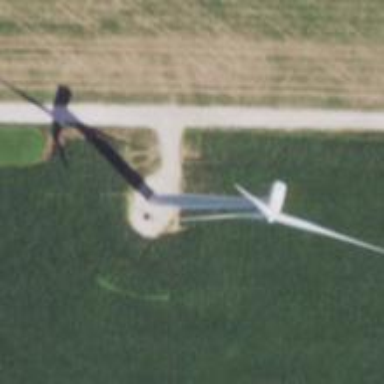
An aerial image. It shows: Wind generator powered by horizontal-axis wind turbine.